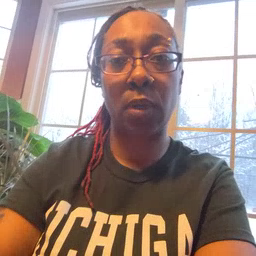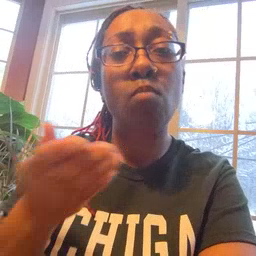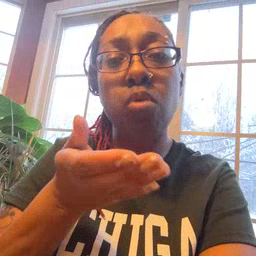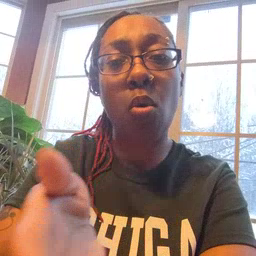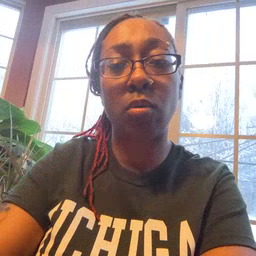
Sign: boat